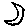
Label: moon